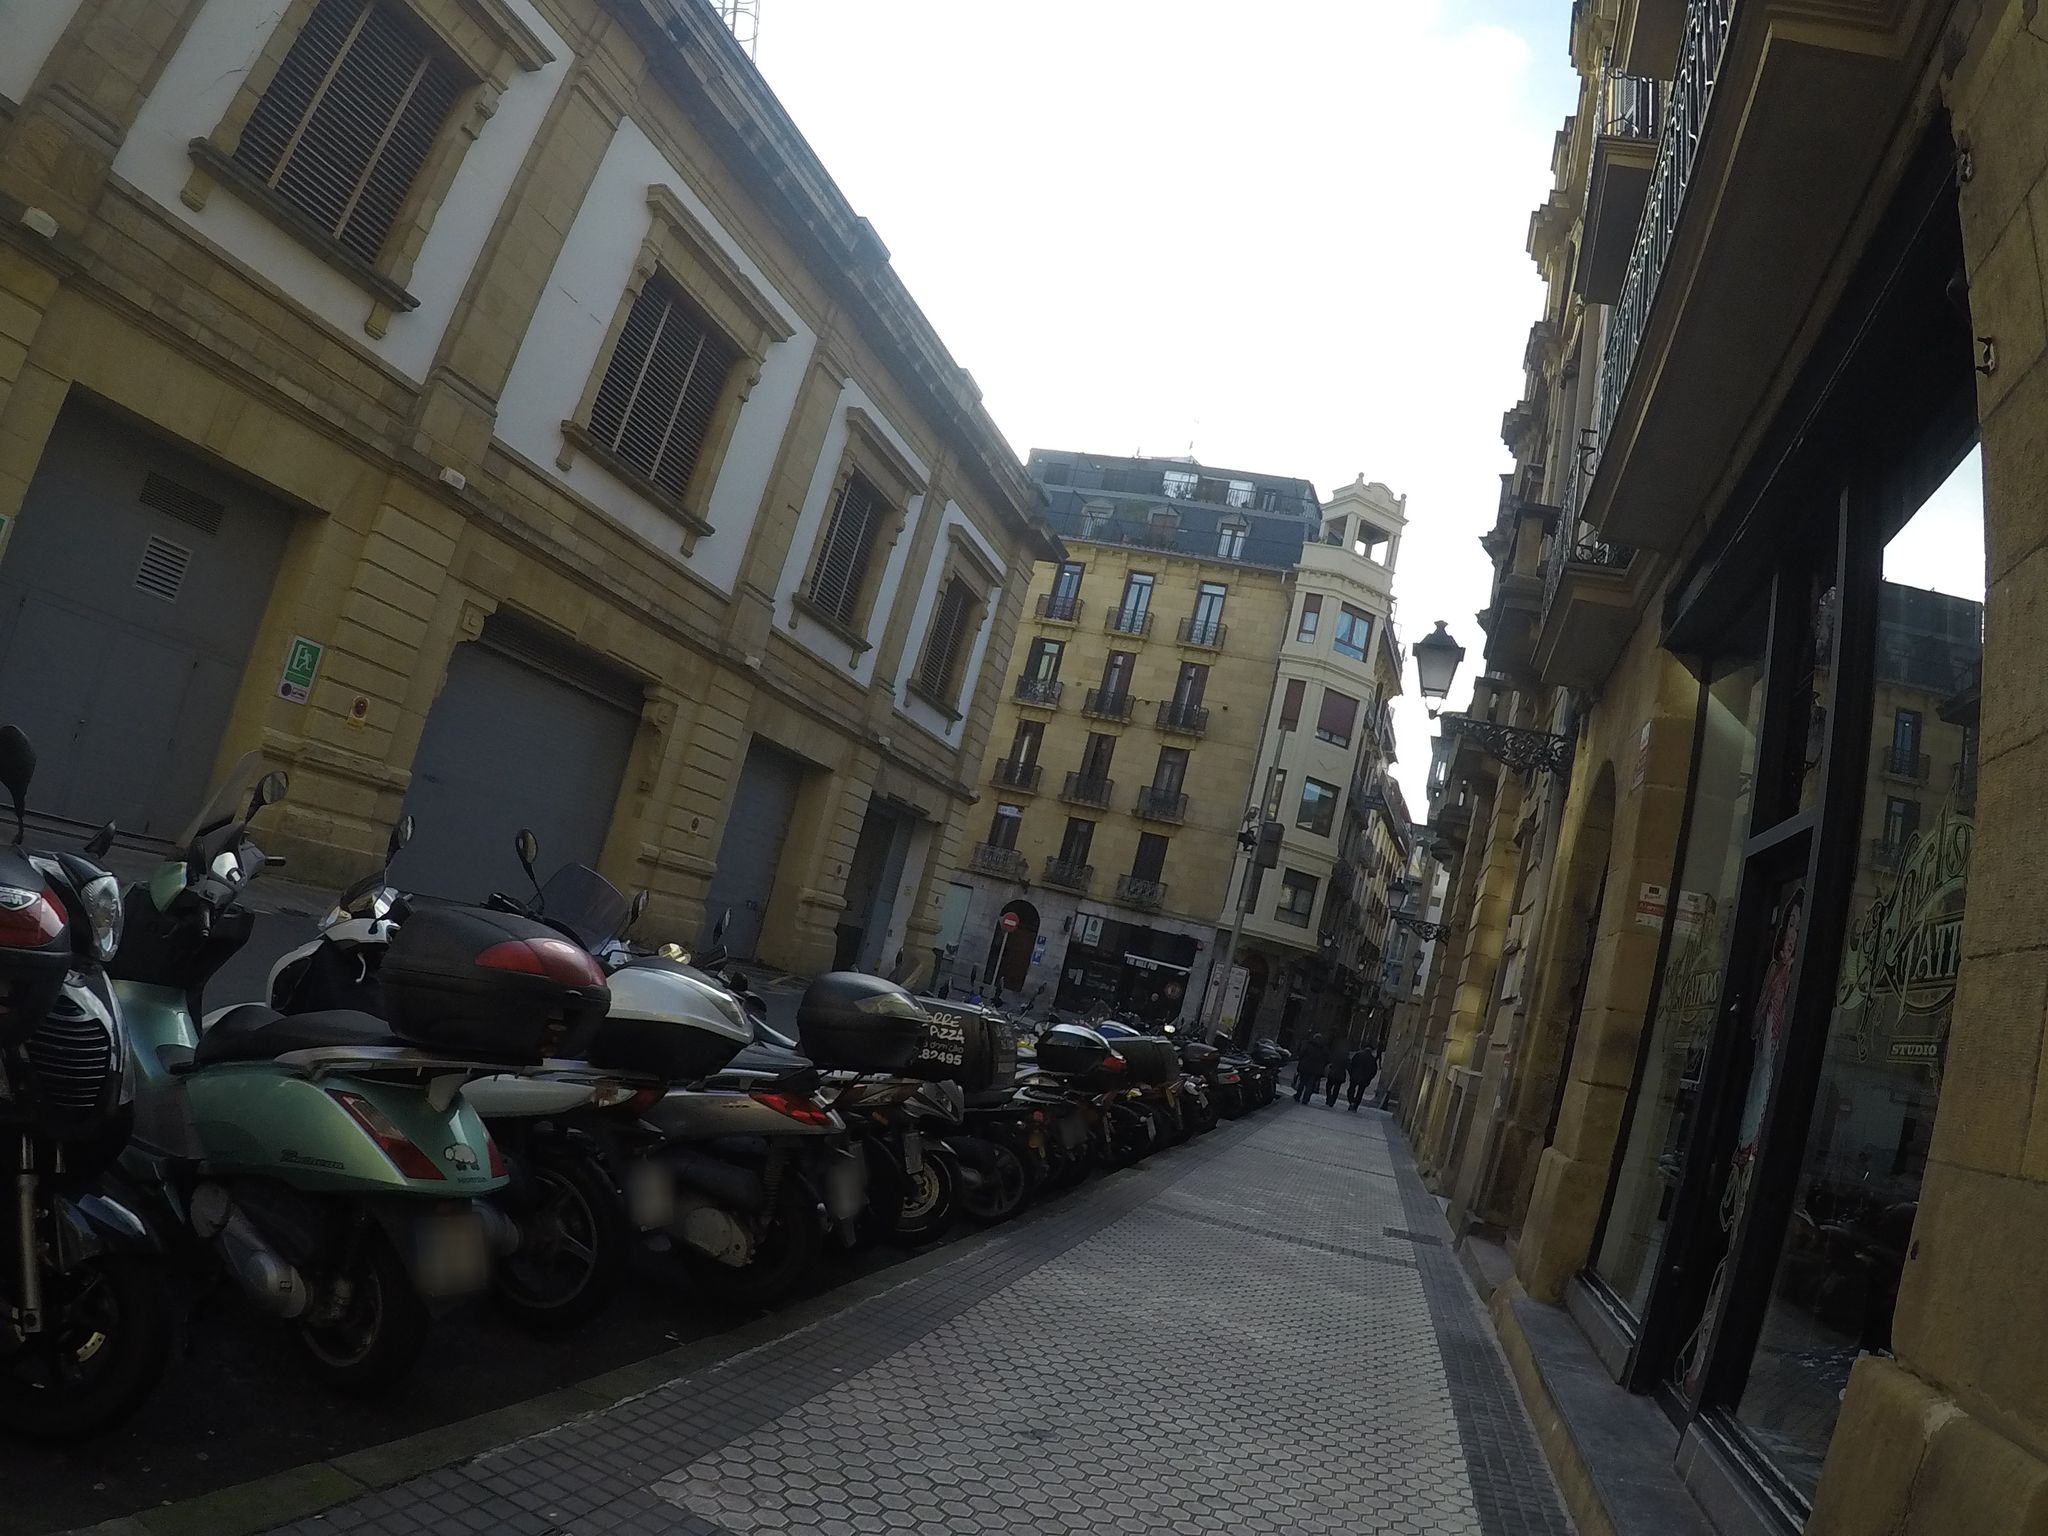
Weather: clear
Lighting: day
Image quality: good
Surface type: walking surface
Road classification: residential, pedestrian
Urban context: urban centre
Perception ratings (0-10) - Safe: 3.54, Lively: 8.32, Beautiful: 6.33, Boring: 3.87, Depressing: 6.46, Wealthy: 3.89